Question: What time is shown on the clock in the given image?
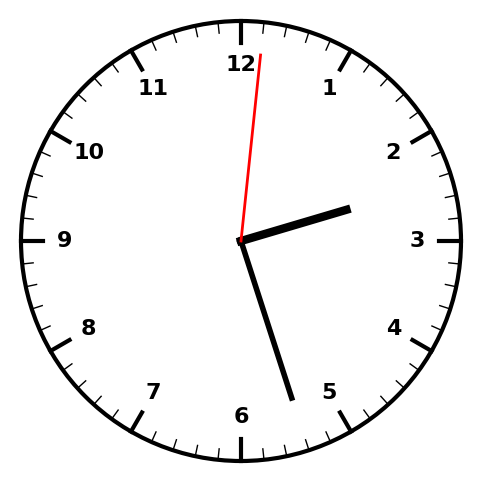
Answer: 02:27:01